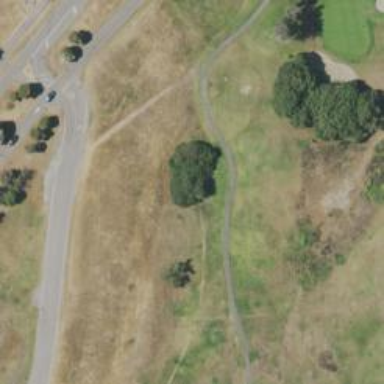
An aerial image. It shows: Asphalt path used as golf cart path.